Question: in windows wpf i want design a left bar menu like this:

when i click on an item, in the right the window change.
With which control can i design this?
- -
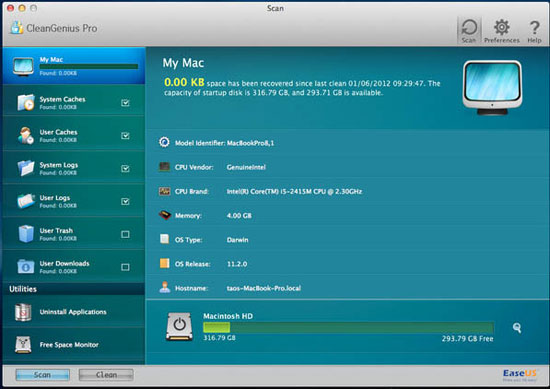
Answer: If each time you click on a button you want to display a different view, you could define each of your views in a separate control and in your main window within a grid declare each view in a DockPanel.
Then by binding the visibility property of each DockPanel you can create the logic in order to display only what you want on each click.